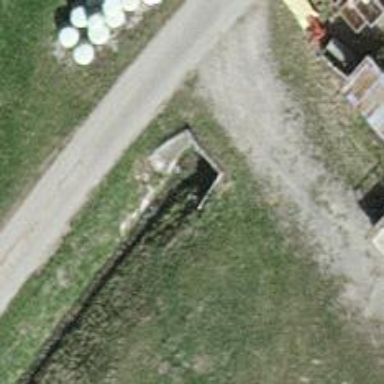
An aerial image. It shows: There is tunnel.